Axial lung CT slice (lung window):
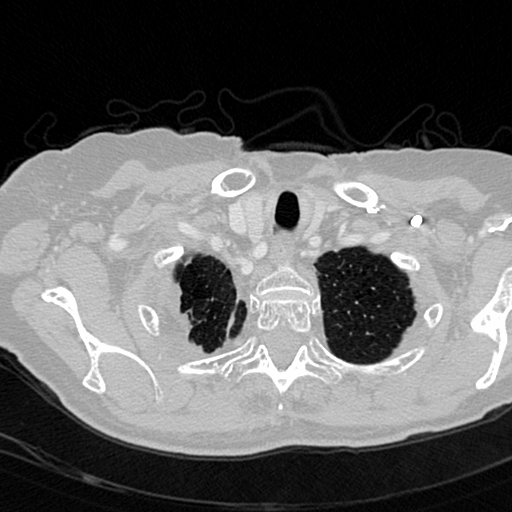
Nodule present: no